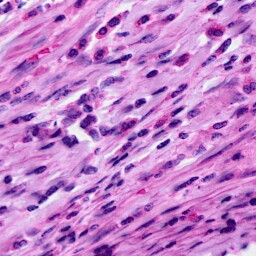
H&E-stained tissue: Cervix